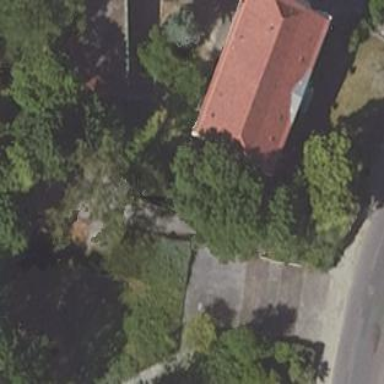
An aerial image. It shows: Residential building.